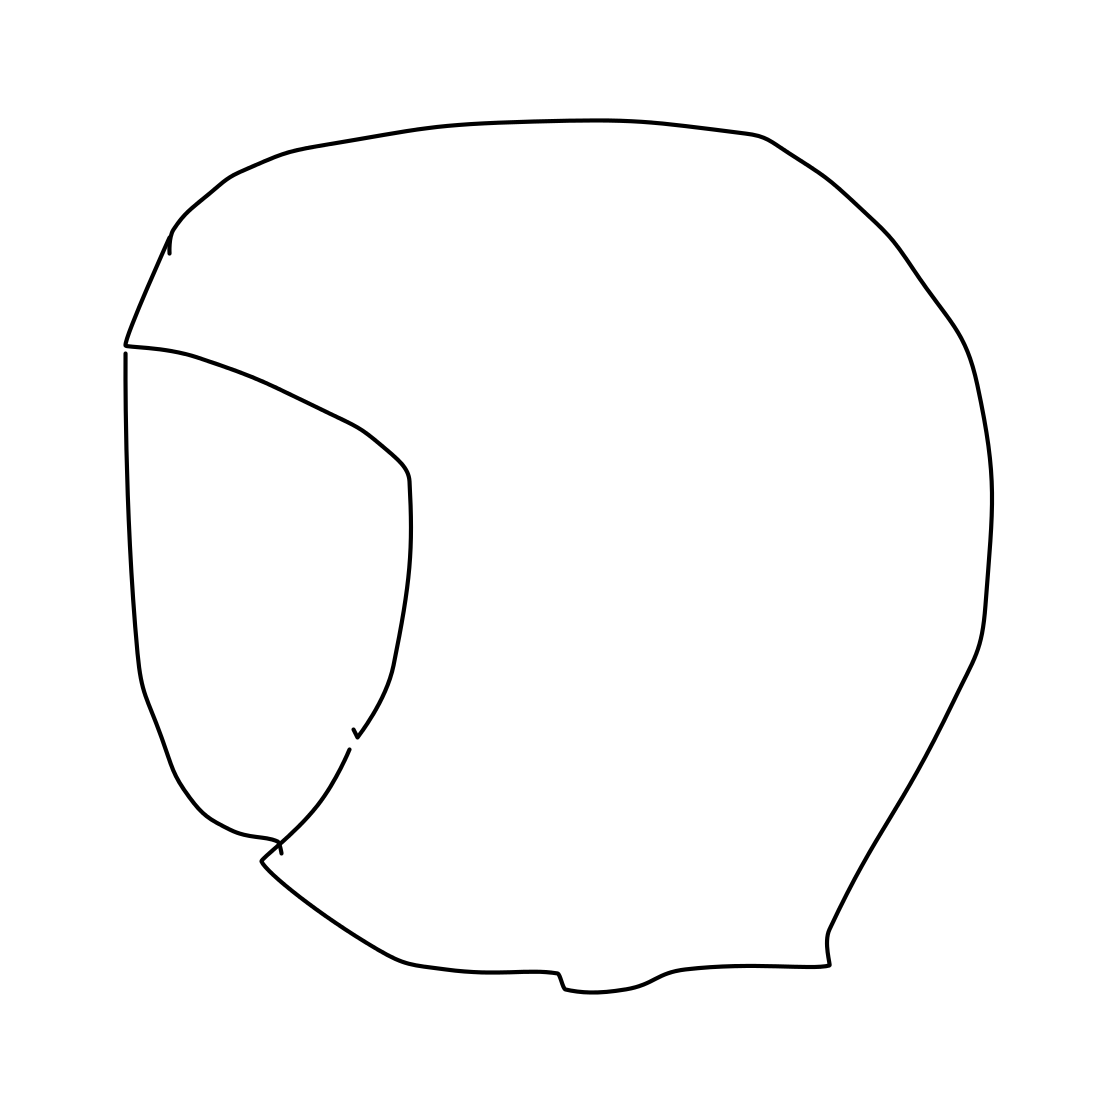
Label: helmet